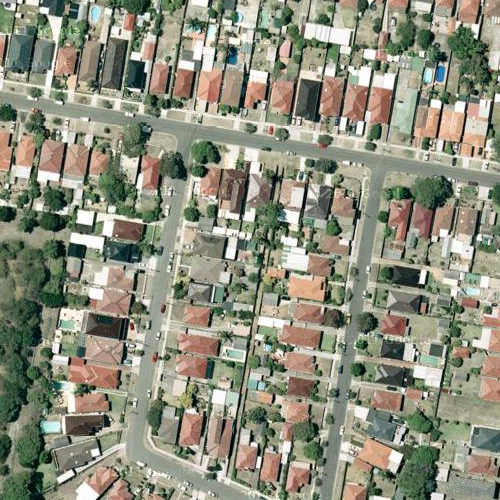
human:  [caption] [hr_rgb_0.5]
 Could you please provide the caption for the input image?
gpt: Lots of houses arranged neatly in the residential area and divided into rectangles by some roads .

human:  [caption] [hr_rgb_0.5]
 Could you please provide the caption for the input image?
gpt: This is a residential area with many houses neatly arranged and divided into rectangles by some roads .

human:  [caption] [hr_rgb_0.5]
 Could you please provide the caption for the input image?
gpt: A residential area with many houses arranged neatly .

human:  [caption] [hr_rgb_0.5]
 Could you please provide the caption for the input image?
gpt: Many houses arranged densely and divided into rectangles by some roads .

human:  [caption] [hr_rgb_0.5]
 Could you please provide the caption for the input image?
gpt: There are many houses arranged neatly and divided into rectangles by some roads .